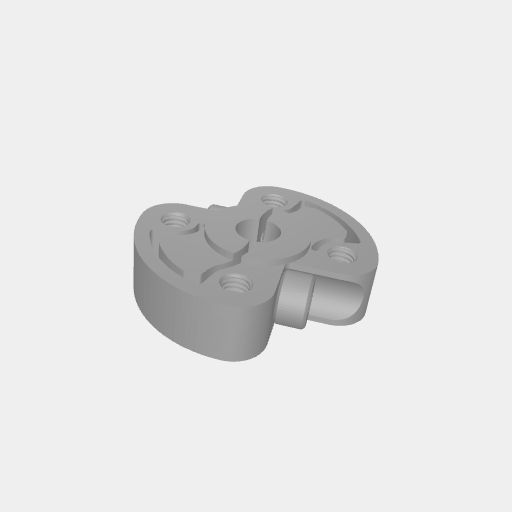
Part: SonicHub6ID